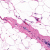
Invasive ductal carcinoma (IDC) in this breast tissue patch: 0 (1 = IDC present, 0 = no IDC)